Question: <URL>
I am trying to get these 4 divs to sit on the same vertical line. Why does the presence of buttons change the position of the first div?
HTML
'''
<div class="box">
<button>Y</button> <button>N</button>
</div>
<div class="box">
</div>
<div class="box">
</div>
<div class="box">
</div>
'''
CSS
'''
.box {
width:200px;
height:200px;
padding:10px;
display:inline-block;
border:1px solid black;
text-align:center;
}
'''
RESULT

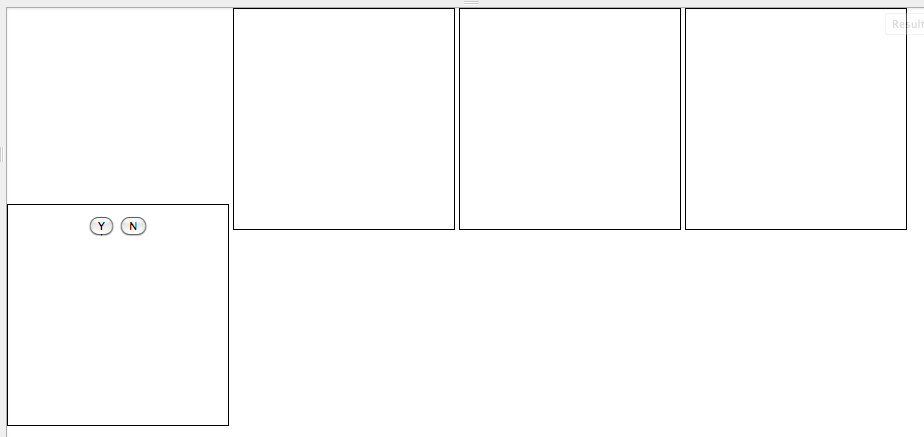
Answer: Add 'vertical-align:bottom' to the style of your 'div's.
The cause of your problem is the presence of any content, as it defines the baseline for the 'div'.